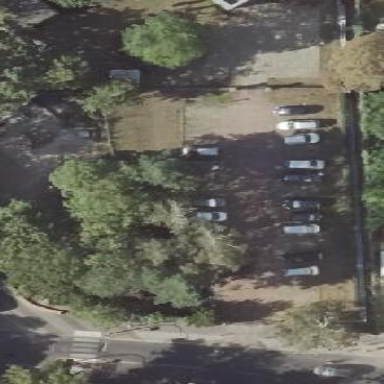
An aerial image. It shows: Street side parking area.